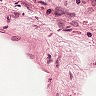
Metastatic tissue present: no